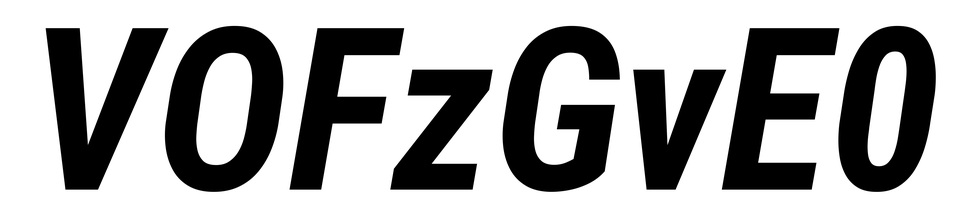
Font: Roboto-Italic_Condensed_Bold_Italic